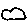
Label: cloud